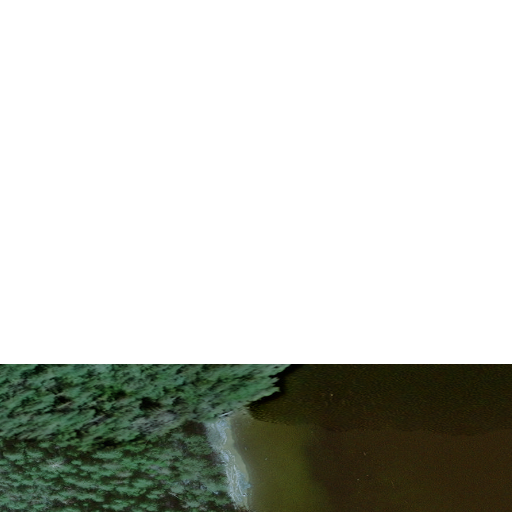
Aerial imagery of cape in Alaska named Point Alonzo containing only unknown